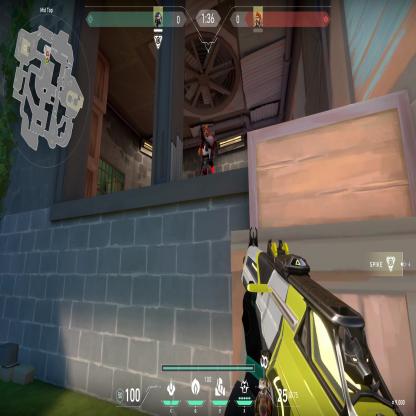
Label: enemy